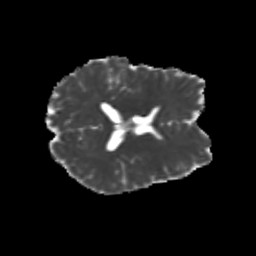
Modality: MD
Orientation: axial
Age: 20
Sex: female
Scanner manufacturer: siemens
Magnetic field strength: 3 T
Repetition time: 3.5 s
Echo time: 0.104 s